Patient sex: F
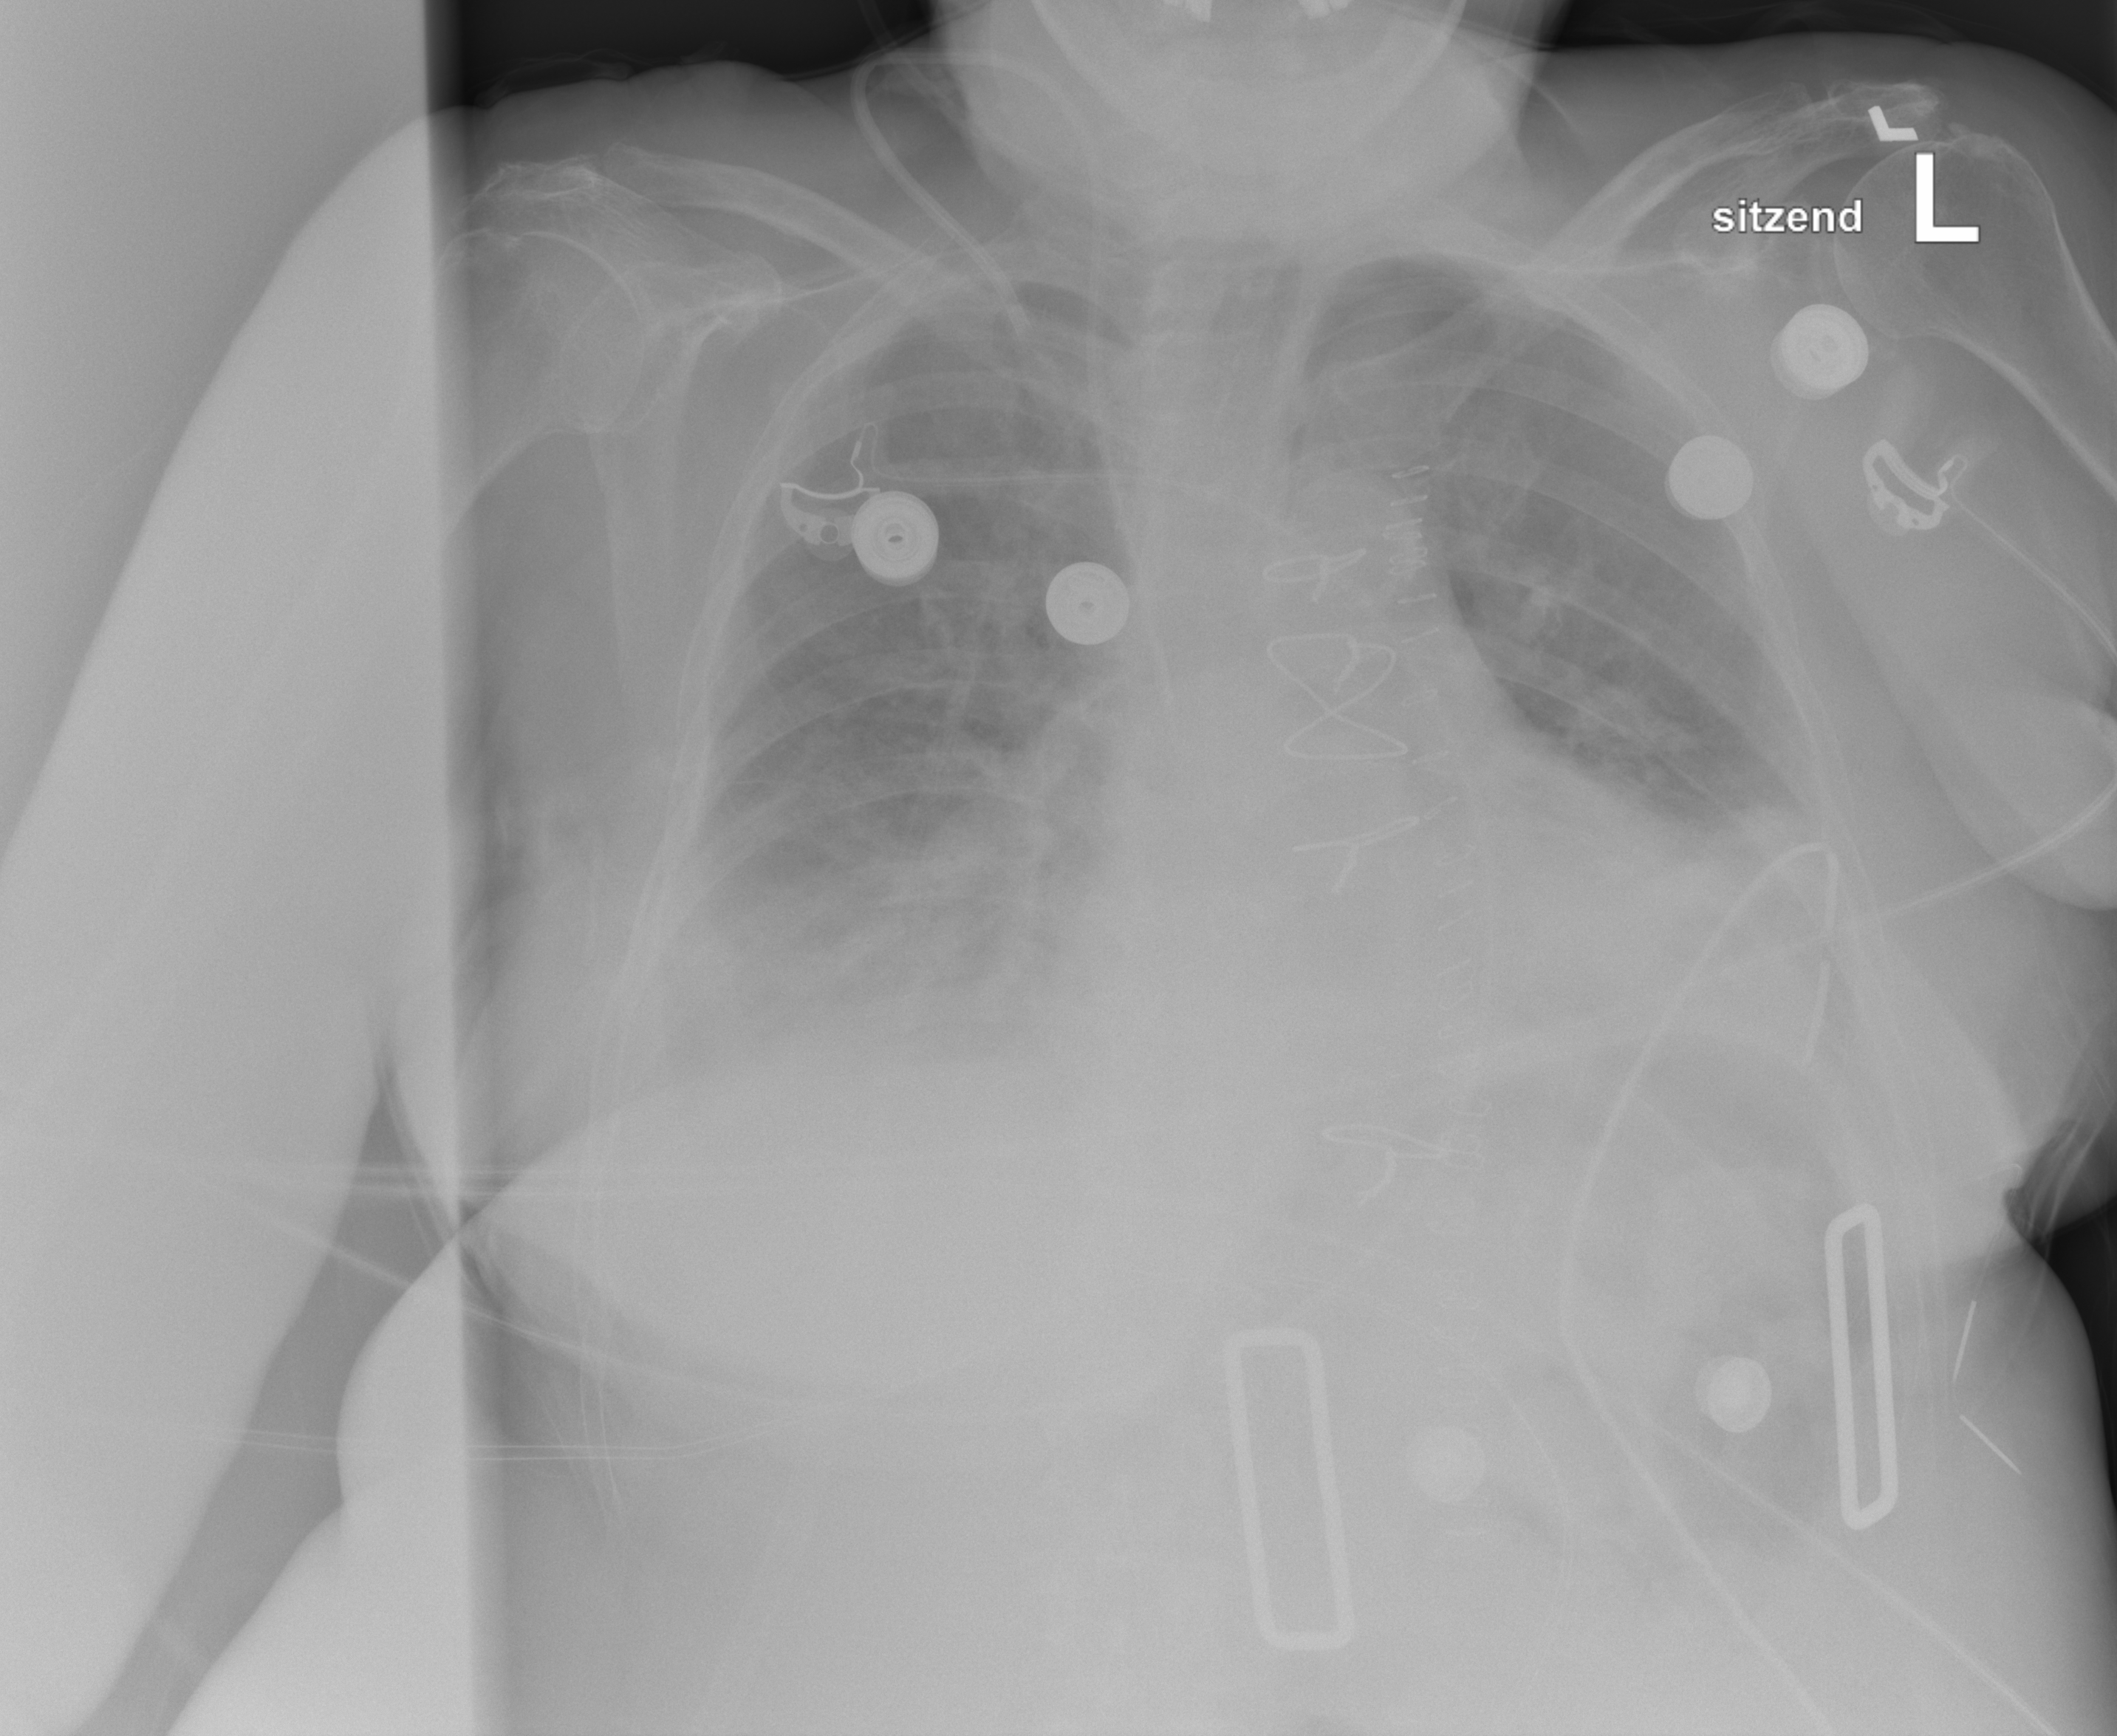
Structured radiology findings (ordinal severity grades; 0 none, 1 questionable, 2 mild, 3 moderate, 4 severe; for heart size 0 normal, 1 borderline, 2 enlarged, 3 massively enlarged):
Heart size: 0
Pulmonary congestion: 0
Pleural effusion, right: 2
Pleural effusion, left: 2
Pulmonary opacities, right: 0
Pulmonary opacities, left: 0
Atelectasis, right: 2
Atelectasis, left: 2